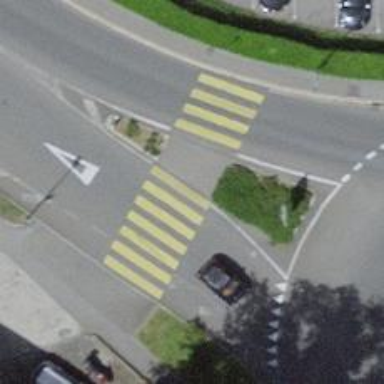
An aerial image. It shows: Kerb serving as barrier.